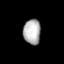
Tissue: prostate
Cell type: B cells
Senescence score: 0.7156
Nuclear area (px): 430
Mean DAPI intensity: 177.063